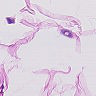
Metastatic tissue present: no